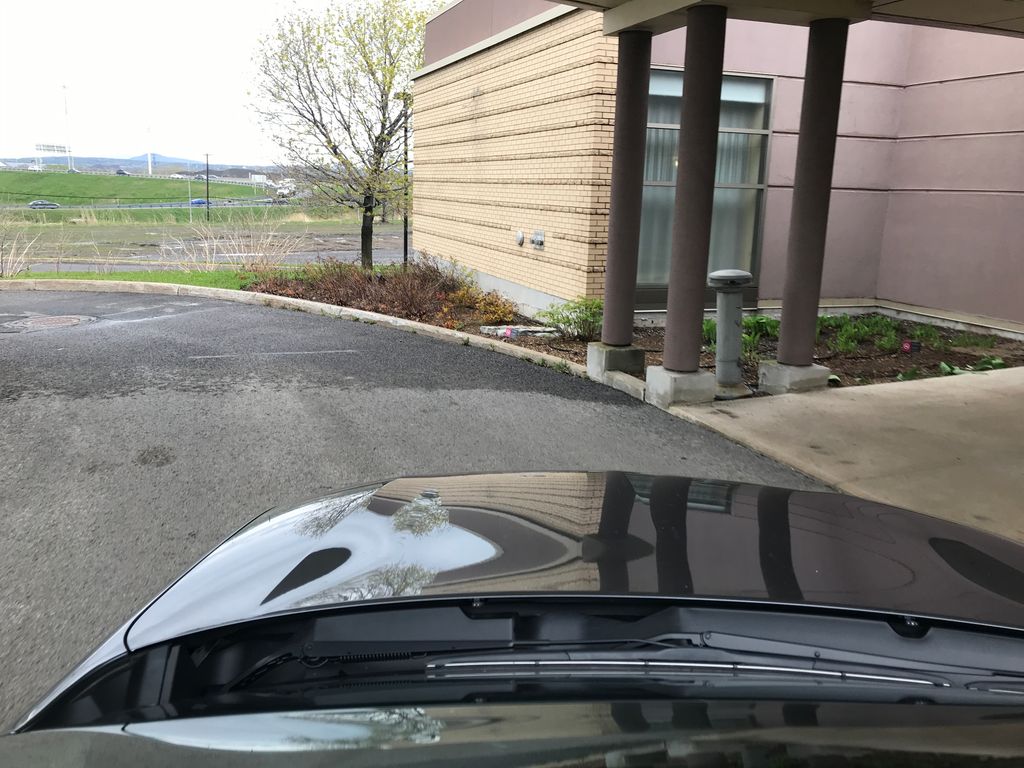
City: quebec_city